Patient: sex F, age 69
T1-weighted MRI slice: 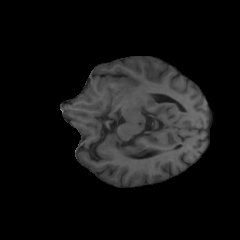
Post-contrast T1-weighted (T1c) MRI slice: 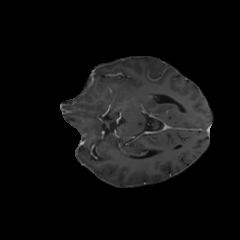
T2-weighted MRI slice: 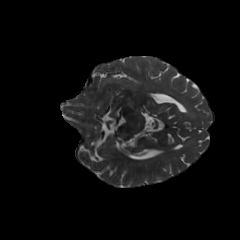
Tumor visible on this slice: no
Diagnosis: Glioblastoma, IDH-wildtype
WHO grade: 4